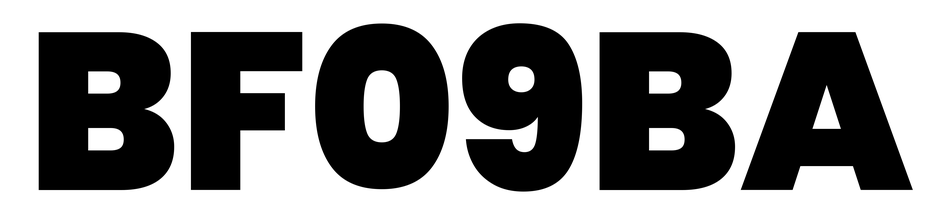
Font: Poppins-Black